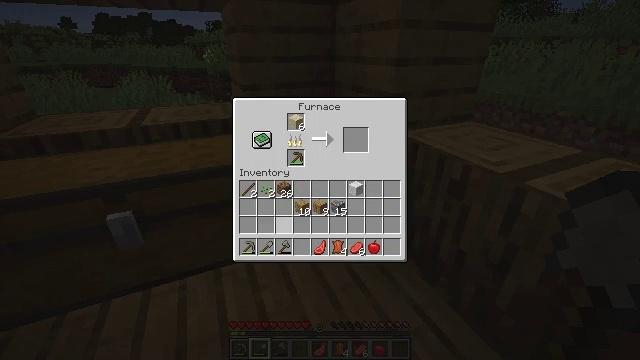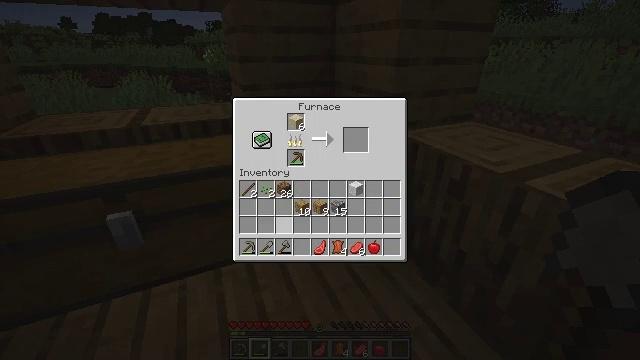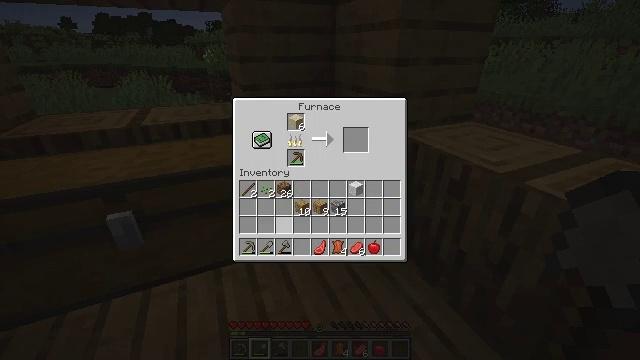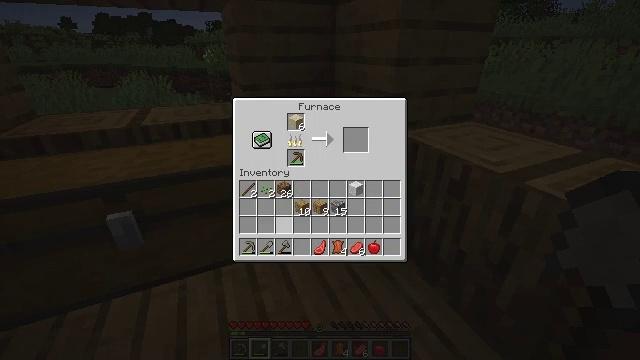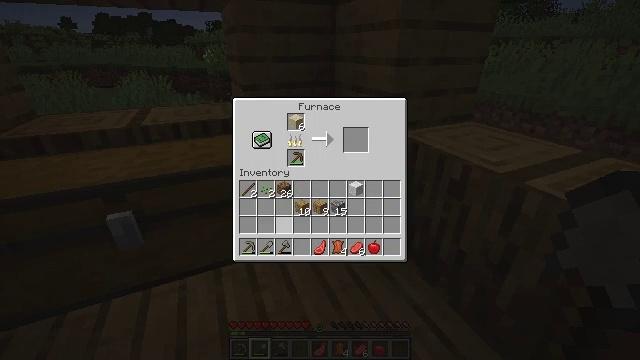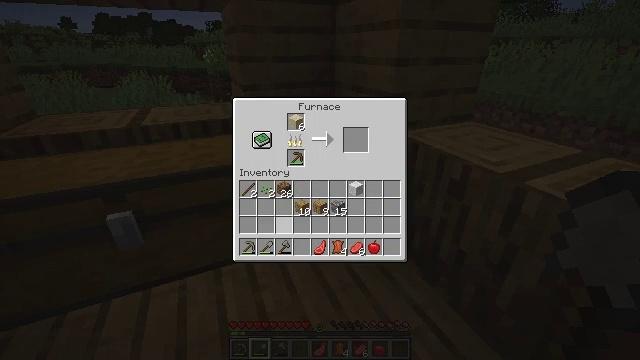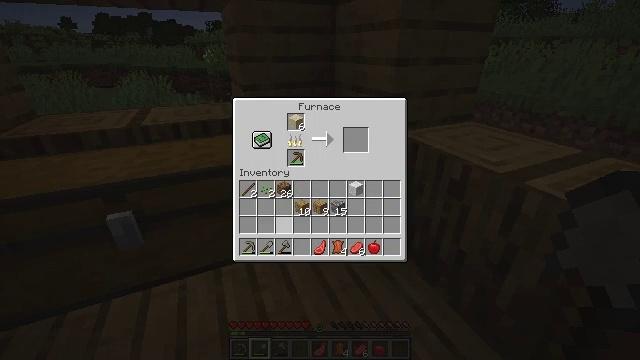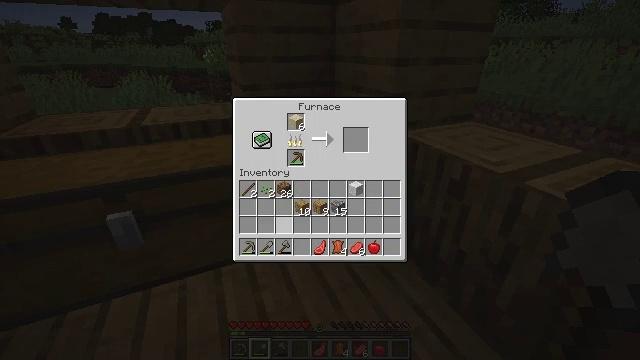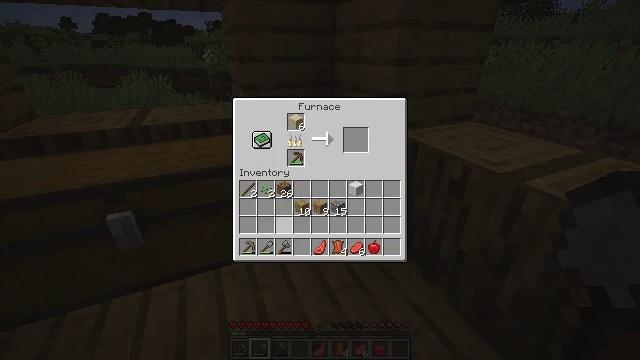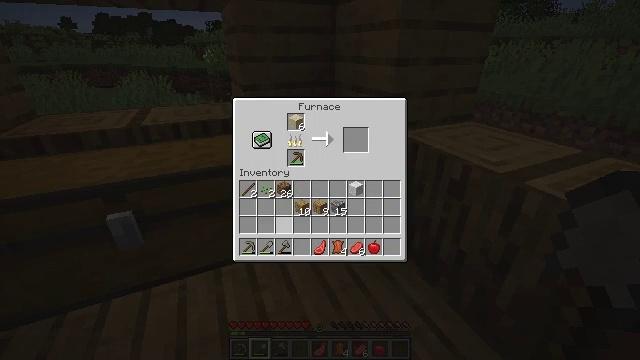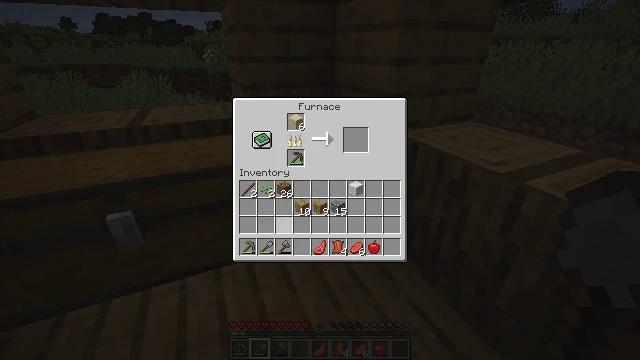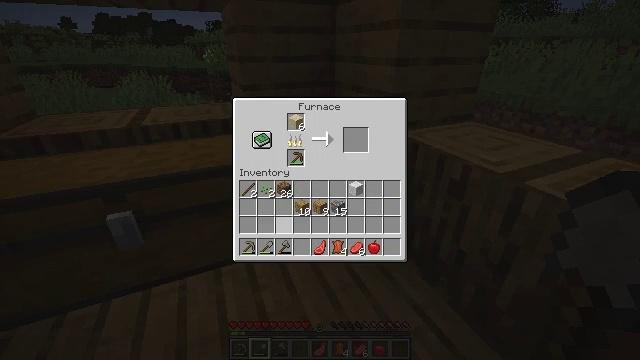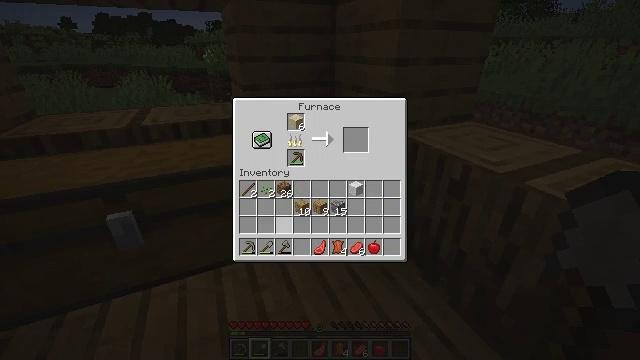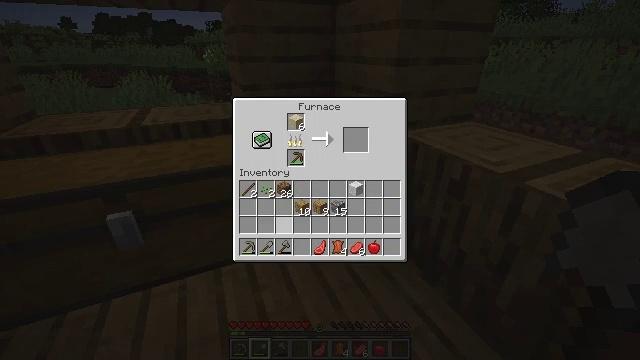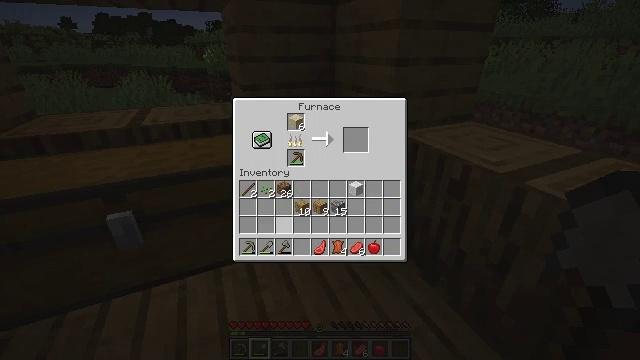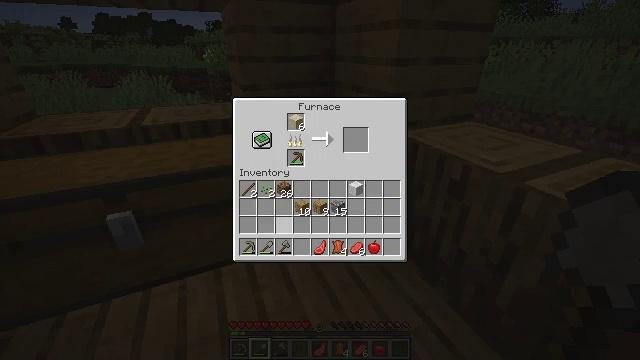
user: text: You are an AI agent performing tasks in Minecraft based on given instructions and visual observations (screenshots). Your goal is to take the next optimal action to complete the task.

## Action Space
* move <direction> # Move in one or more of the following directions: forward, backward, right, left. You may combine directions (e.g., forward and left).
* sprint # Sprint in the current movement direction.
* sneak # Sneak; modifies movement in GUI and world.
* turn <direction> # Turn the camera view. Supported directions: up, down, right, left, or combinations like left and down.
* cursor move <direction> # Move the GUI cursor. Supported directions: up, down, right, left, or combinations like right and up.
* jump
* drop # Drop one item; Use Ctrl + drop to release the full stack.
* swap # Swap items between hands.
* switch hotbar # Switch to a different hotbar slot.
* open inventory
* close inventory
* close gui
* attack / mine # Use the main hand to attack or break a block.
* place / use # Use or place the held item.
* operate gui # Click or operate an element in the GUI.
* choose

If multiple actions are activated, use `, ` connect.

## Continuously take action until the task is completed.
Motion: motion action
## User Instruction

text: craft item air
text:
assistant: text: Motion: no_op
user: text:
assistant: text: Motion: no_op
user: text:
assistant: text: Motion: no_op
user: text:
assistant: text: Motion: no_op
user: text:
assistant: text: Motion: no_op
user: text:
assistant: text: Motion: no_op
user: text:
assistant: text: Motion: no_op
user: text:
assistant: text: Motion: no_op
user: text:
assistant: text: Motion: no_op
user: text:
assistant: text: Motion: no_op
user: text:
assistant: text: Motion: no_op
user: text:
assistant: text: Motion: no_op
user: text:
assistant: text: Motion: no_op
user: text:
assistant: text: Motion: no_op
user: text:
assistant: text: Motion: no_op
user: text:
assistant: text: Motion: no_op
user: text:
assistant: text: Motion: no_op
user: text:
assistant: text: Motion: no_op
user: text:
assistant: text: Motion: no_op
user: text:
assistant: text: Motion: no_op
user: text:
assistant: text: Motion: no_op
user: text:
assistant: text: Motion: no_op
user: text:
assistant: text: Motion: no_op
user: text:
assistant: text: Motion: no_op
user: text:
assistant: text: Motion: no_op
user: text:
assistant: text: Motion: no_op
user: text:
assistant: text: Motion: no_op
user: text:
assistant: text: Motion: no_op
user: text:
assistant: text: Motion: no_op
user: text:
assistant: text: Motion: no_op